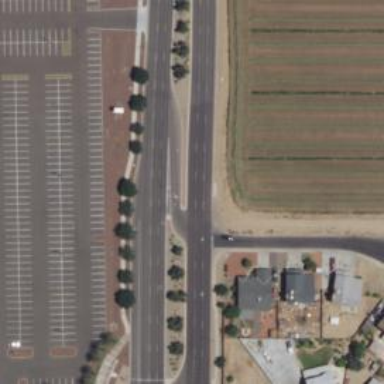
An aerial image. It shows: Secondary link road with asphalt surface.